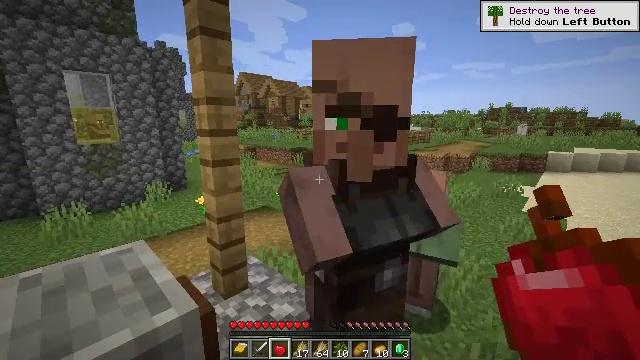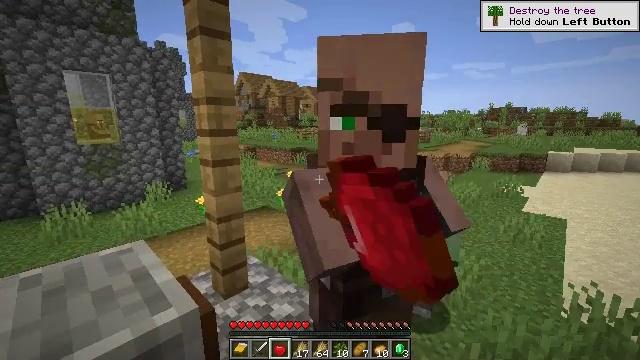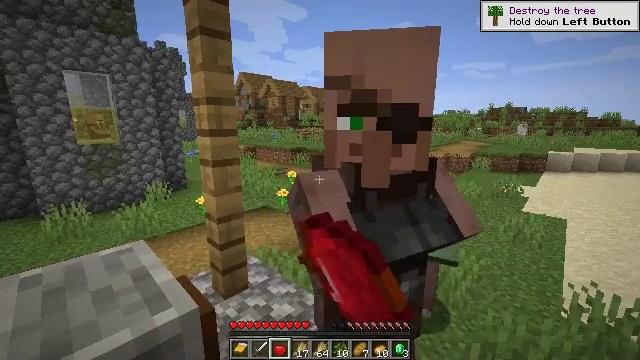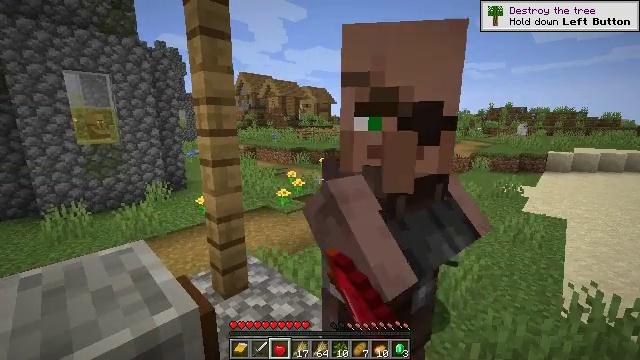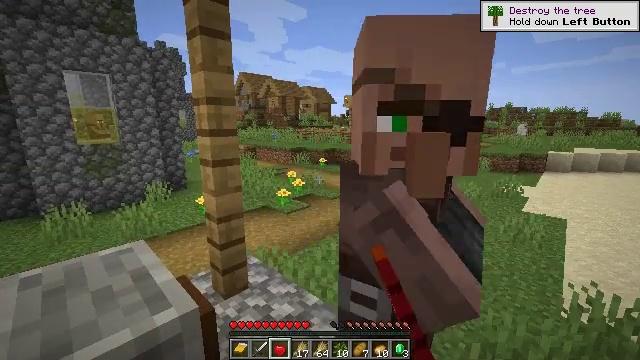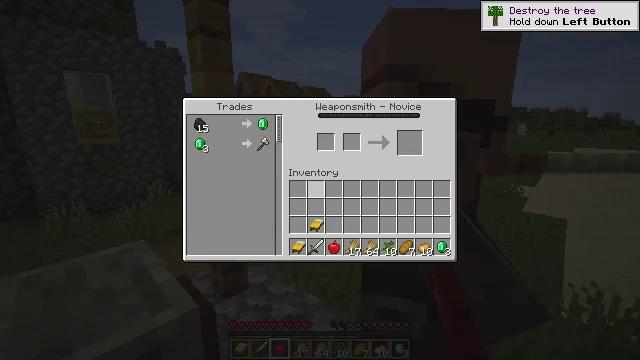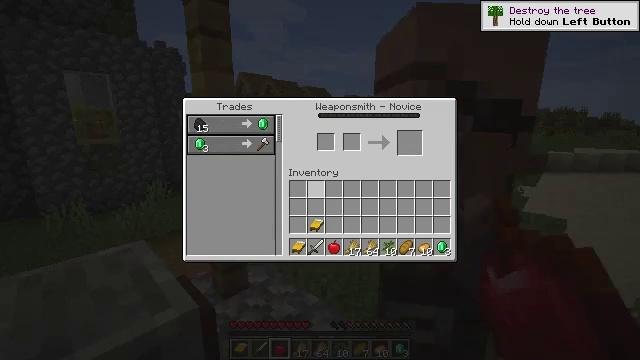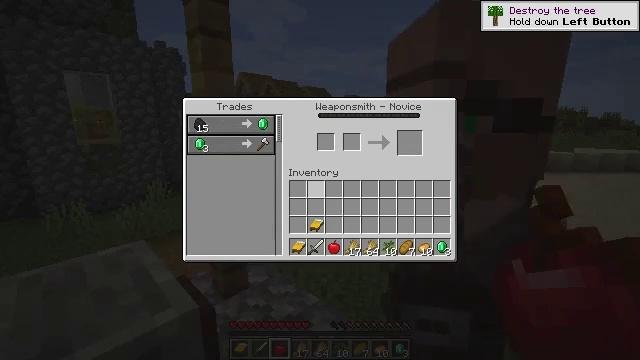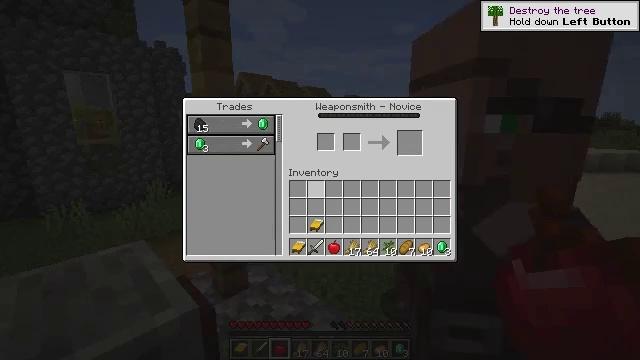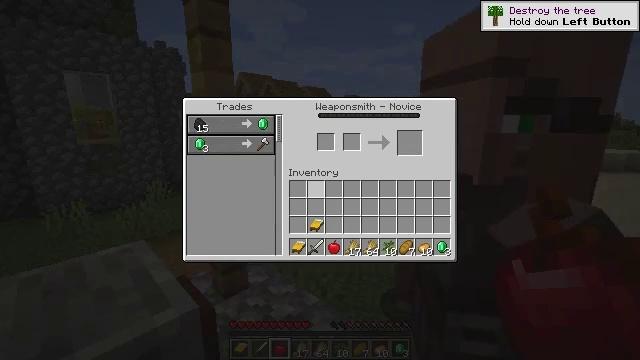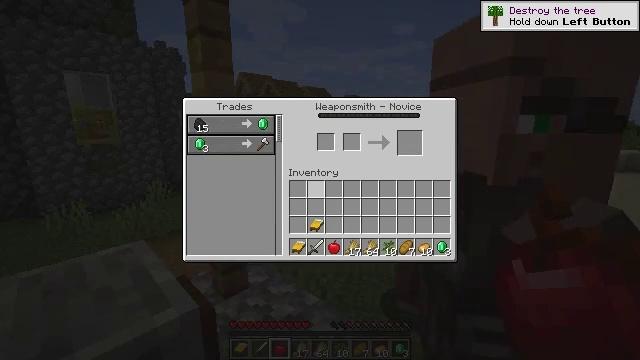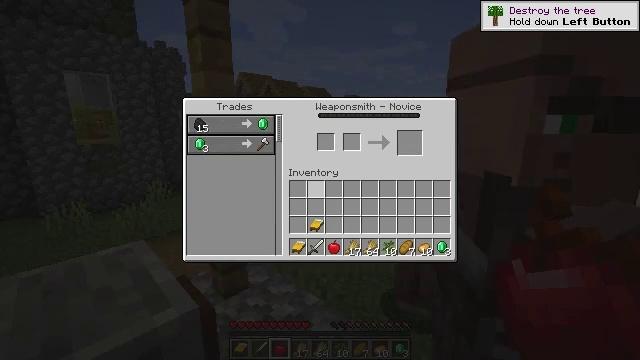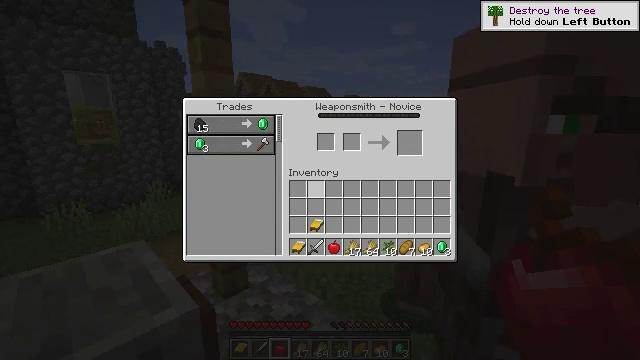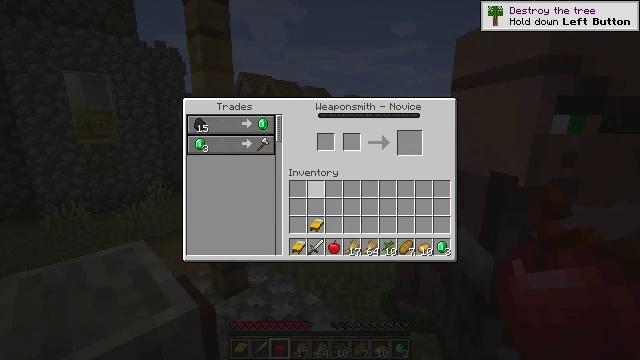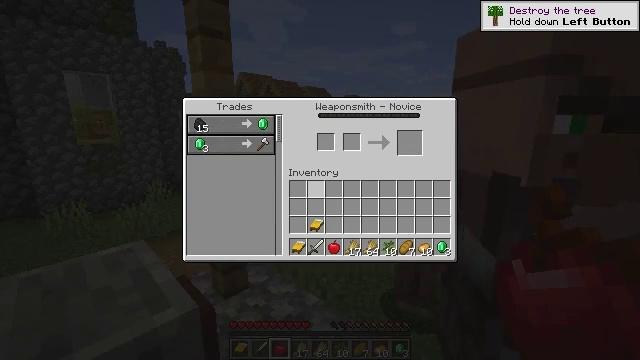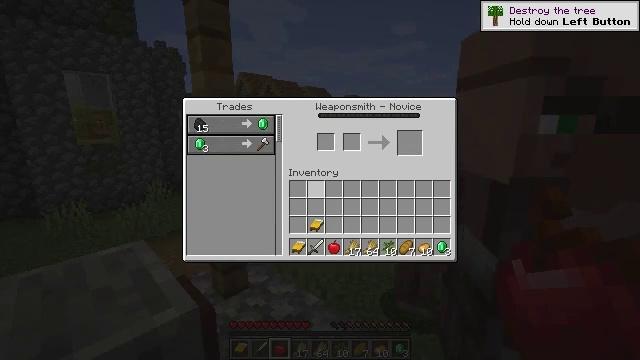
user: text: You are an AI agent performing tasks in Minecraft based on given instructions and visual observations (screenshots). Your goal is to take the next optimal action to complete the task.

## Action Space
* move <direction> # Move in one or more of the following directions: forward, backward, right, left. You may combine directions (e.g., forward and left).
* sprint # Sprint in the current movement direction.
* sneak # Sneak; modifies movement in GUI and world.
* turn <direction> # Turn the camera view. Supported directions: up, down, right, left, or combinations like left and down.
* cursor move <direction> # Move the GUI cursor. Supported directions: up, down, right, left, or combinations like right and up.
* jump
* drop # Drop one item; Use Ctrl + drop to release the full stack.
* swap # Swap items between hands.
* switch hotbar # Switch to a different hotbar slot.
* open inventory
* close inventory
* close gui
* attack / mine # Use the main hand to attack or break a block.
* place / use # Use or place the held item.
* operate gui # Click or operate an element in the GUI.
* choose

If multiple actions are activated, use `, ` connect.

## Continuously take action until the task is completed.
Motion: motion action
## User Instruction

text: craft item air
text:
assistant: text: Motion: use / place
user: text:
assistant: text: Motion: no_op
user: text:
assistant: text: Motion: no_op
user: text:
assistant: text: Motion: no_op
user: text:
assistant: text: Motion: no_op
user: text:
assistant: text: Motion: no_op
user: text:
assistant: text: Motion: no_op
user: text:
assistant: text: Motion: no_op
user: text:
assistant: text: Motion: no_op
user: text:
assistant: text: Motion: no_op
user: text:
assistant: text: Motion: no_op
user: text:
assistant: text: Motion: no_op
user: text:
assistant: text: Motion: no_op
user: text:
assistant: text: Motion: no_op
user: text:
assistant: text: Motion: no_op
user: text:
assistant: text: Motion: no_op
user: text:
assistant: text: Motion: cursor move down
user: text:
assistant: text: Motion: cursor move down
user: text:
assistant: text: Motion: no_op
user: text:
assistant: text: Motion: no_op
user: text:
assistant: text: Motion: no_op
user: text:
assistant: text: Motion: no_op
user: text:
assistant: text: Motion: cursor move left and up
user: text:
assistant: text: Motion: cursor move left and up
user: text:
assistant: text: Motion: cursor move left
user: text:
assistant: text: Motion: no_op
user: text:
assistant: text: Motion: no_op
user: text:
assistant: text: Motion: no_op
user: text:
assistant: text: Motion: no_op
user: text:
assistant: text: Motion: no_op